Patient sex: M
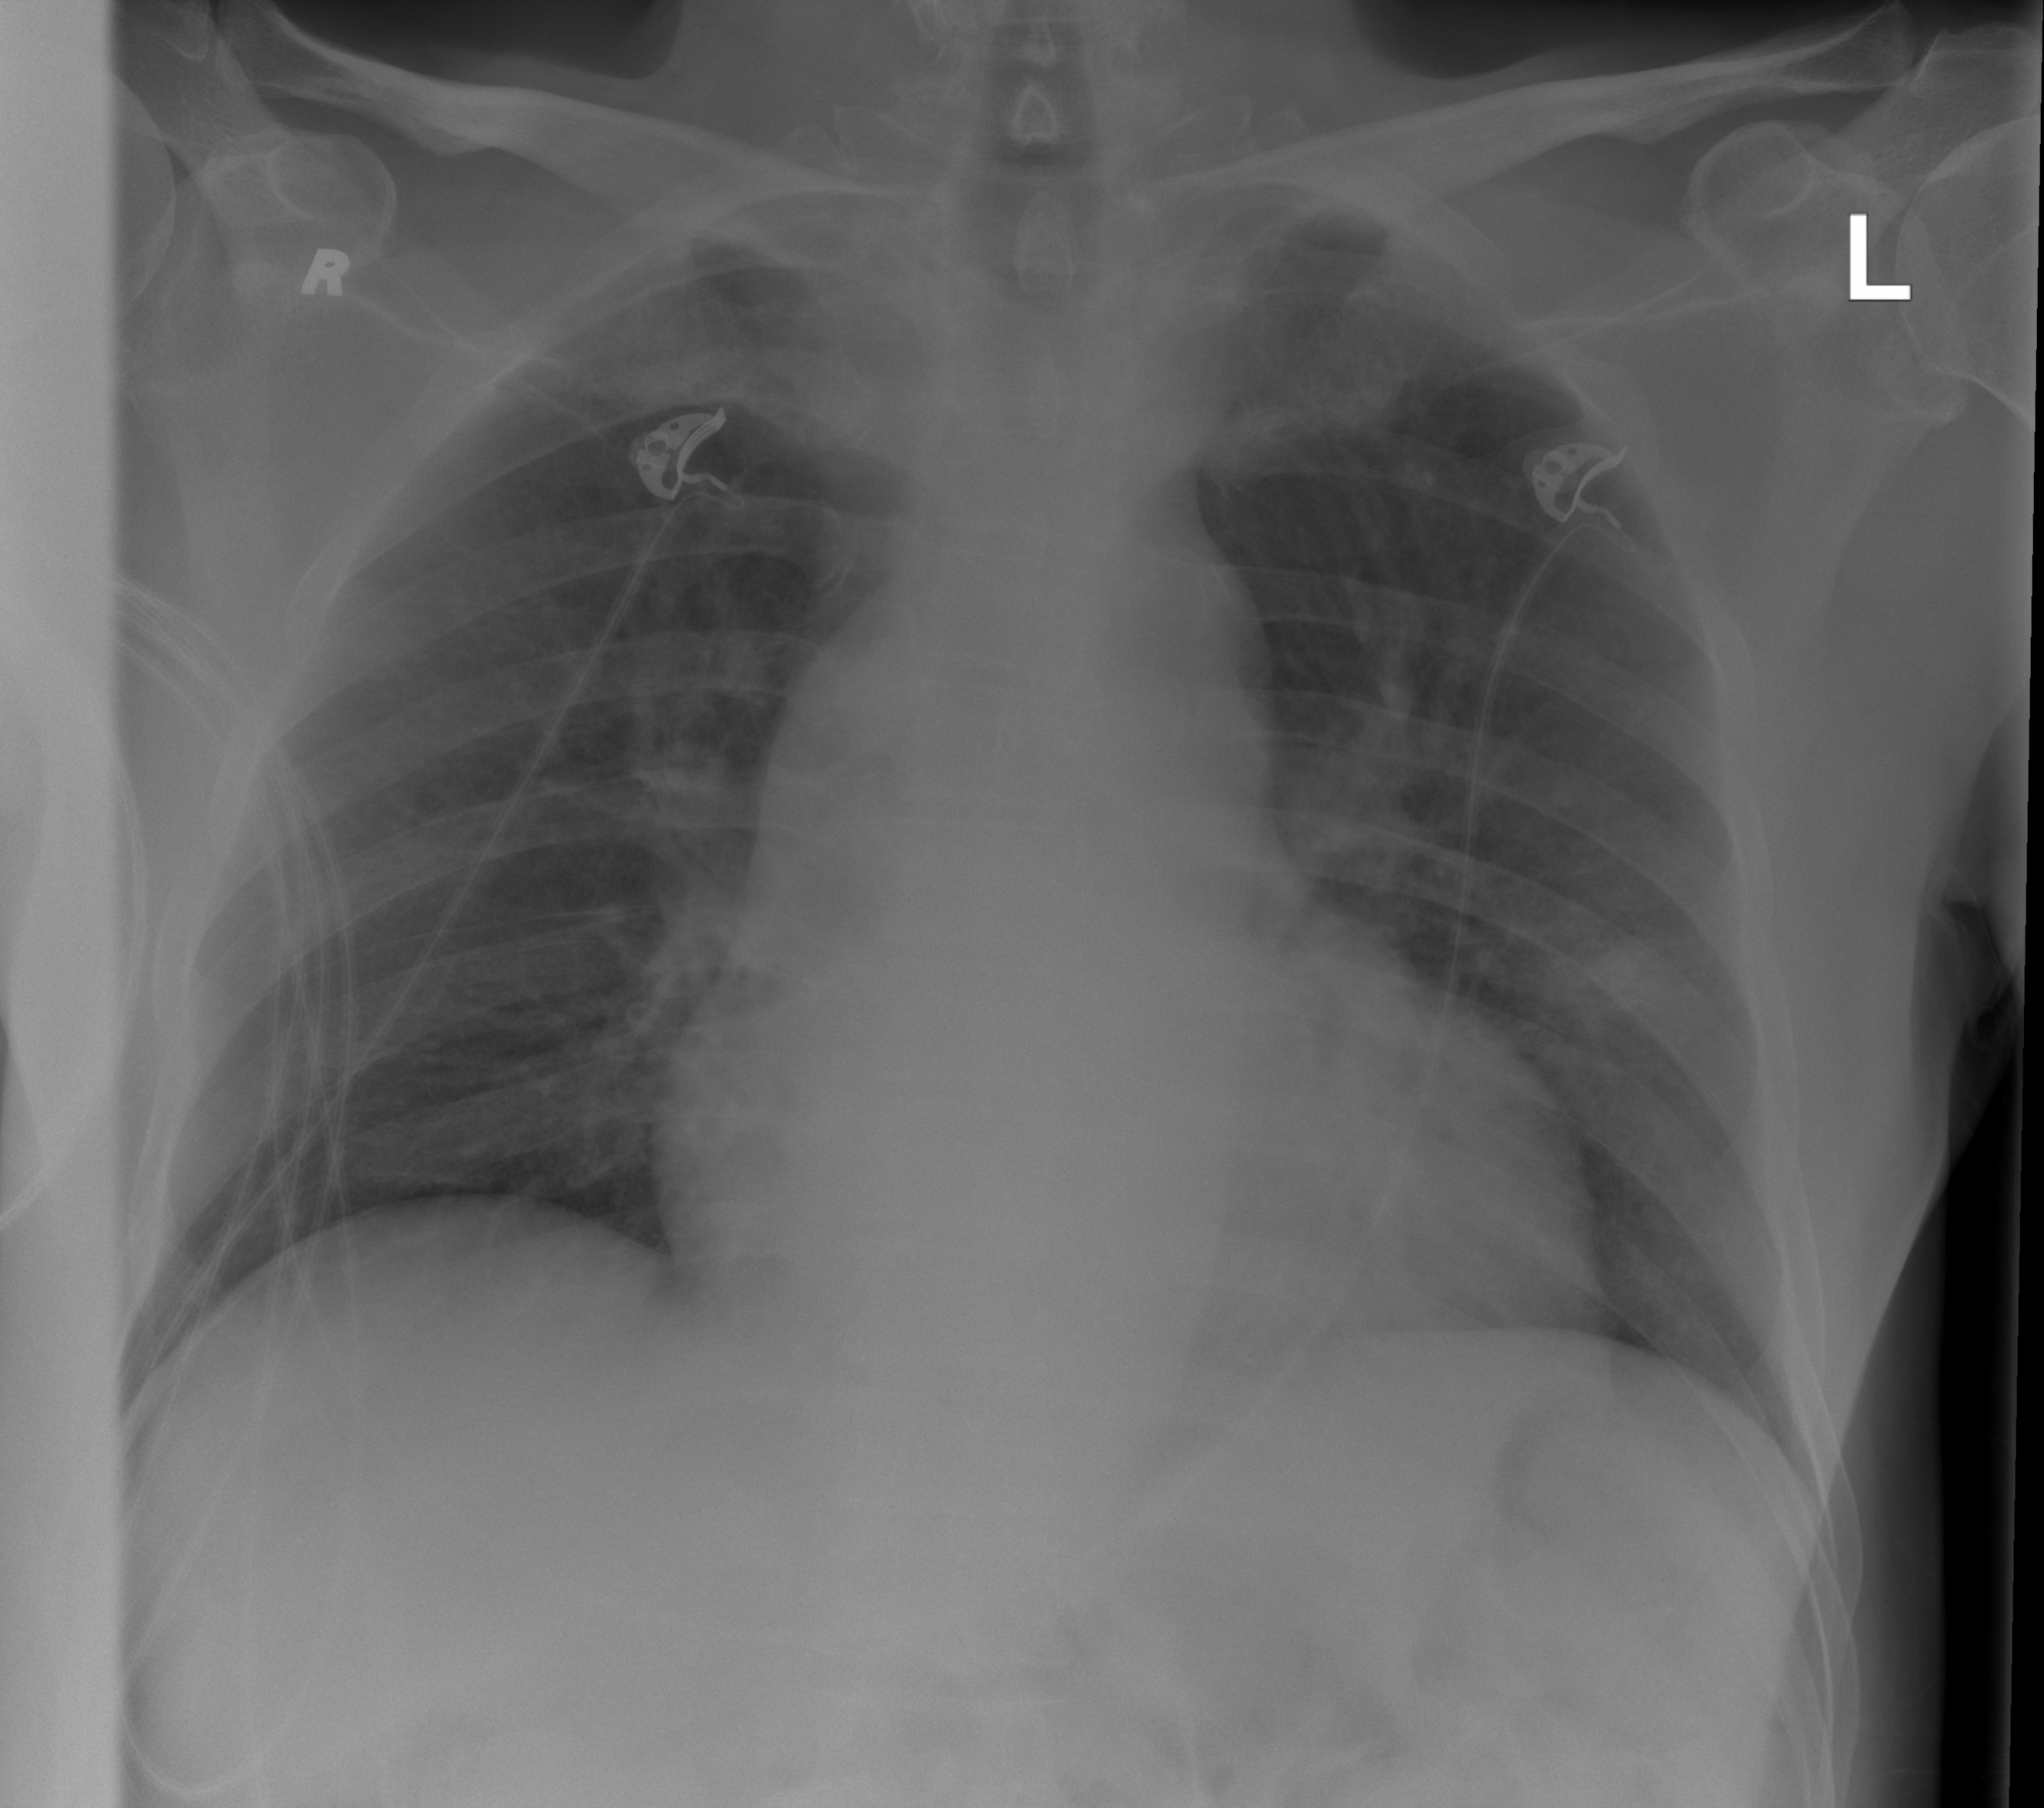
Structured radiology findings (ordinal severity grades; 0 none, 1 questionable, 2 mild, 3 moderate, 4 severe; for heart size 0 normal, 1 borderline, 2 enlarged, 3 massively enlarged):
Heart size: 2
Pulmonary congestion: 2
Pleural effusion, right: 0
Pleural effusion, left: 0
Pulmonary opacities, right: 0
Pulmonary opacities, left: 2
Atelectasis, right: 0
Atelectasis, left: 0